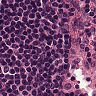
Metastatic tissue present: no